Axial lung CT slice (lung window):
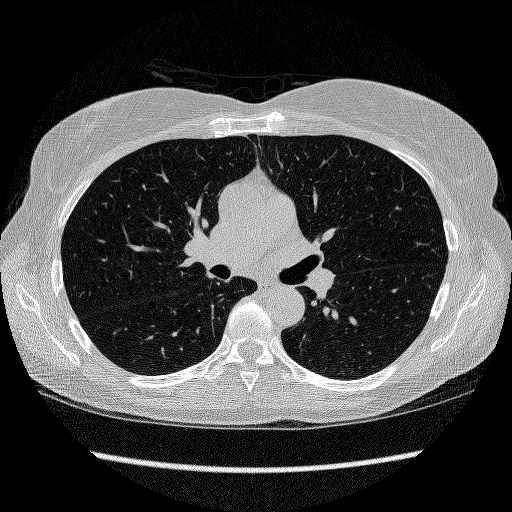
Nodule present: no